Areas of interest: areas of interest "Huashan Park"
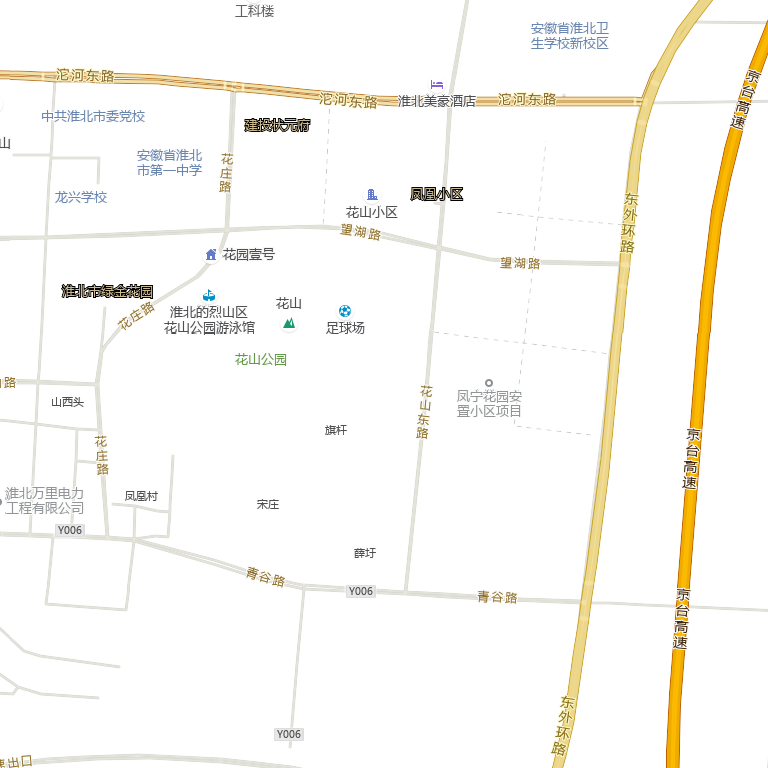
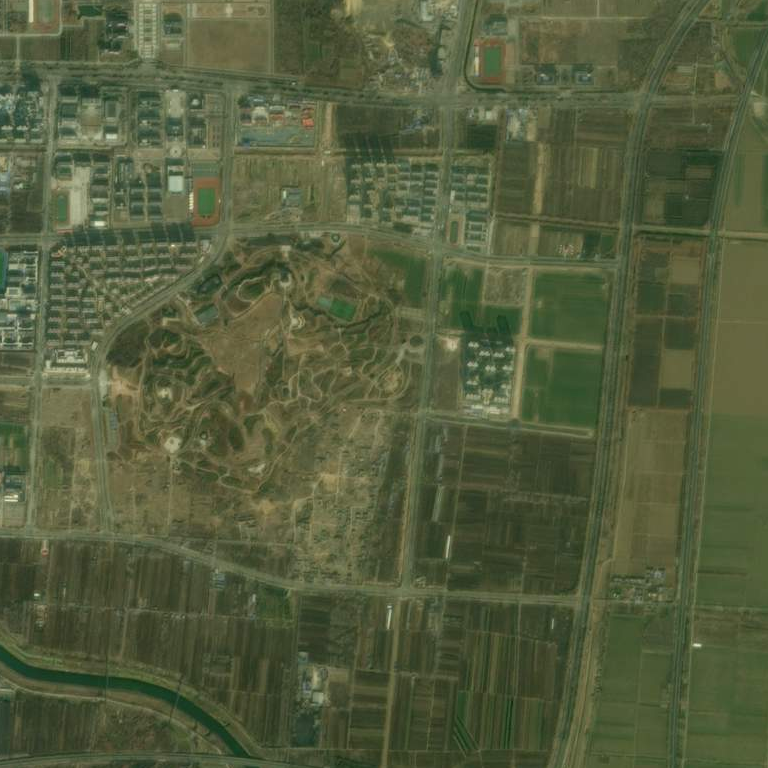